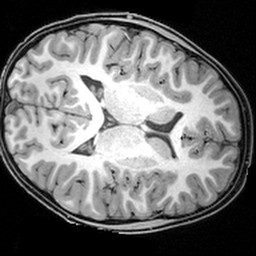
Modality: T1w
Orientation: axial
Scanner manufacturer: siemens
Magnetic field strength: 3 T
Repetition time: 1.9 s
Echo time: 0.00397 s